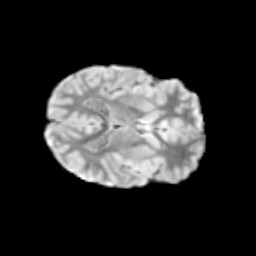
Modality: T2w
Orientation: axial
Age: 10
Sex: male
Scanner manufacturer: siemens
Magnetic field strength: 3 T
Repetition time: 3.8 s
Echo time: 0.07 s